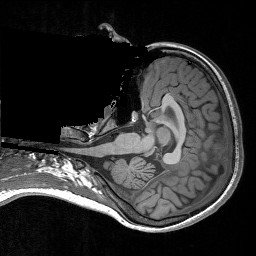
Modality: T1w
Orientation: axial